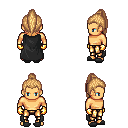
a pixel art fantasy rpg character, male body template, human, tanned skin, black cape, gold greaves, light blonde long topknot hairstyle, gold gloves, gray slippers, four views (front, back, left, right), 2x2 character sprite sheet, small pixel art, hard edges, no anti-aliasing